Field crop: maize
Growth stage: 2
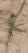
Species: salsola